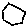
Label: hexagon